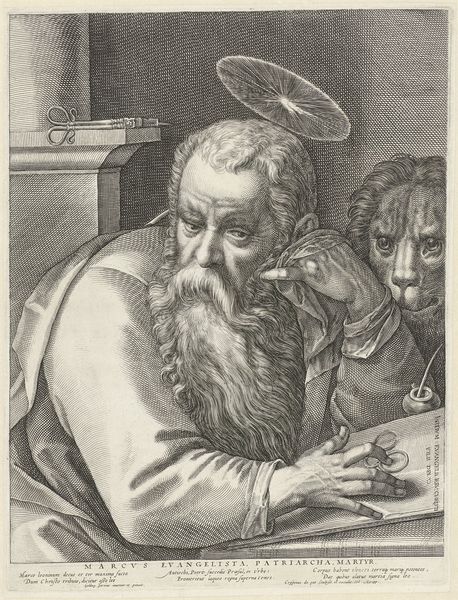
Titel: De evangelist Marcus
Künstler: Crispijn van de (I) Passe
Standort: Amsterdam
Institution: Rijksmuseum
Schlagwörter: hand, mann, weiß, finger, grau, schwarz, säule, alt, bart, arm, augen, bibel, gesicht, vollbart, bild, gelehrte, sitzend, schrift, nachdenklich, schere, buch, druck, schwarz weiß, radierung, stich, text, brille, buchstaben, schein, heiligenschein, nimbus, schreiben, abstützen, heiliger, löwe, zeilen, tintenfass, heilig, kupferstich, satan, universum, kuperstich, markus, astrologie, evangelist, evangelium, marcus, hieronimus, finker, löve, evangelit, nymbe, aristotoles